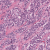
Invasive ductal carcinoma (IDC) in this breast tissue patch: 1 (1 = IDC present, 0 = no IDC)